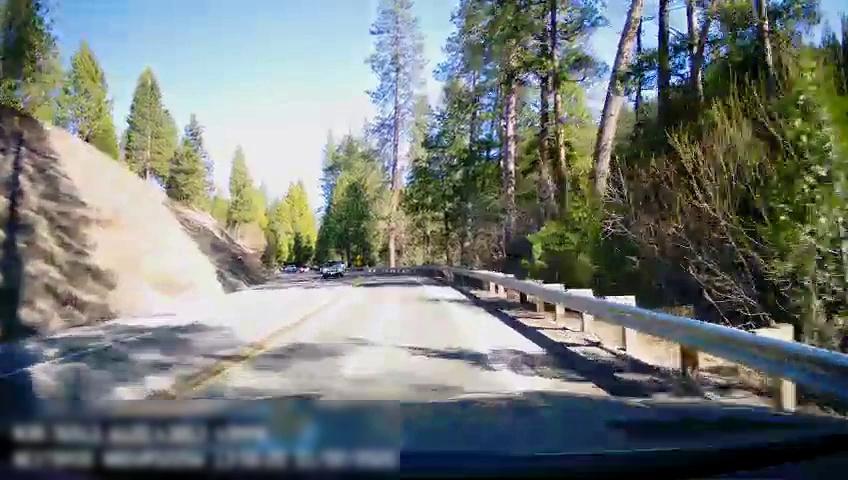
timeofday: Day
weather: Sunny
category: Drivable Space
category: Vehicles | Car
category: Vehicles | Car
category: Lanes | Alternate Lane
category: Lanes | Opposite Lane
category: Lanes | Current Lane
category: Lanes | Opposite Lane